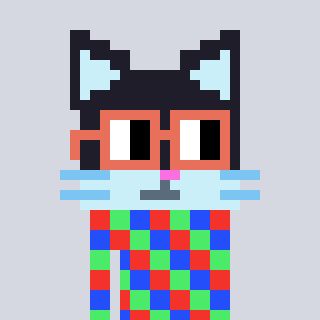
a pixel art character with square orange glasses, a cat-shaped head and a grayscale-colored body on a cool background